Interaction volume radius: 5 \u00c5
Interaction volume height: 50 \u00c5
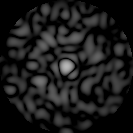
Disorder parameter: 0.8455